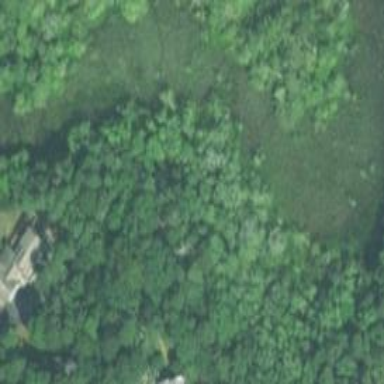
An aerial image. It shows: Swampy wetland area.